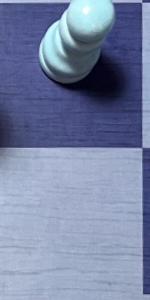
Label: Empty